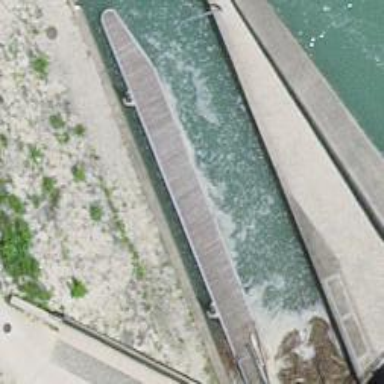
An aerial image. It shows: Slipway on leisure land.